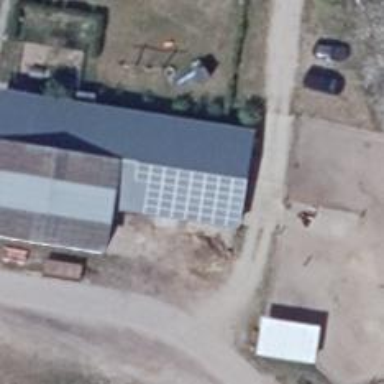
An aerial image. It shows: Small solar photovoltaic panel used as generator to produce electricity.